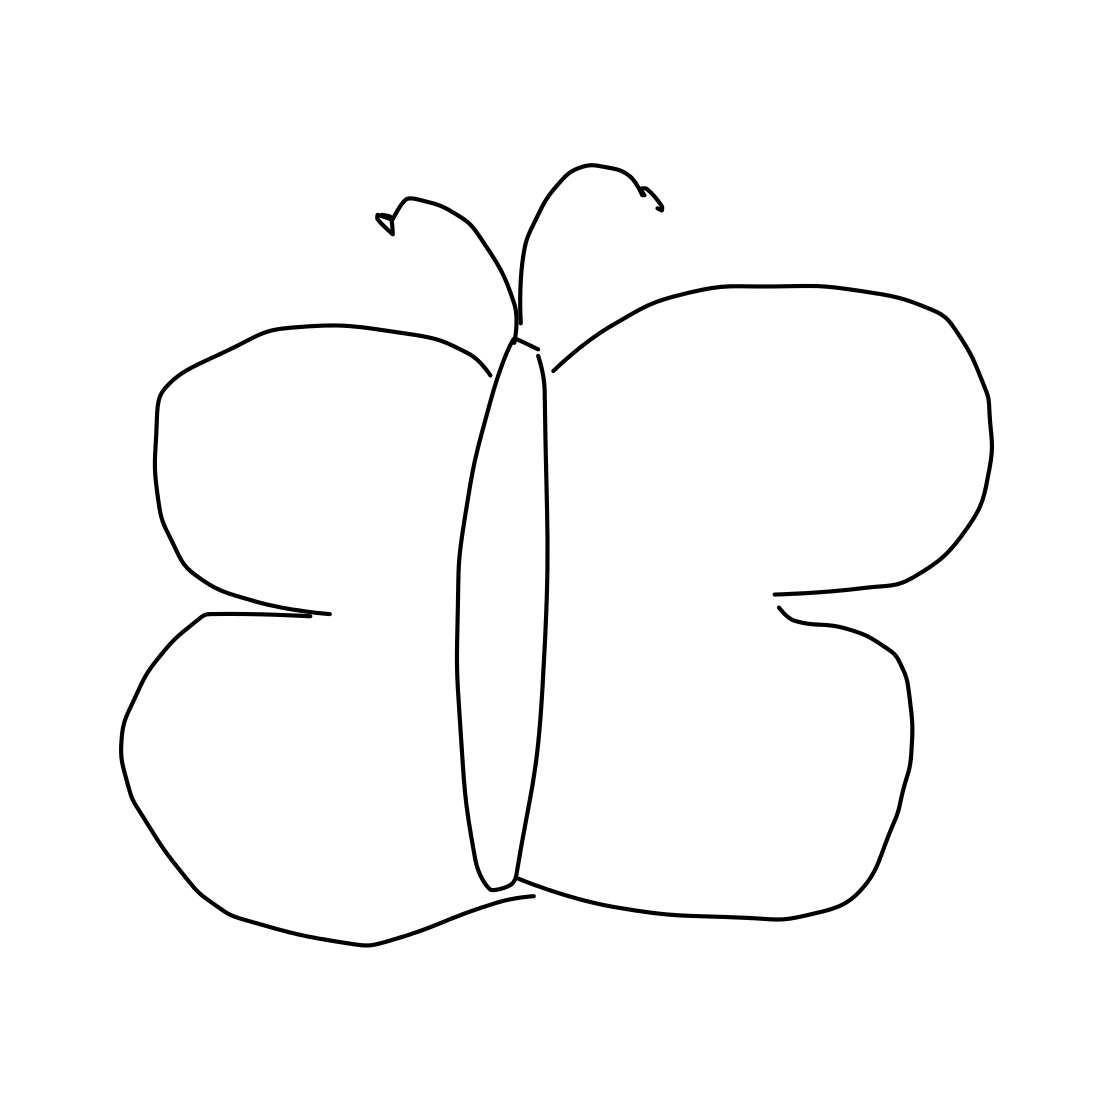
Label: butterfly